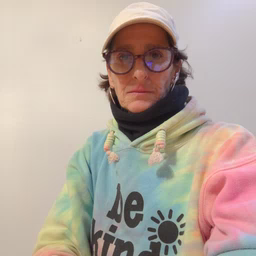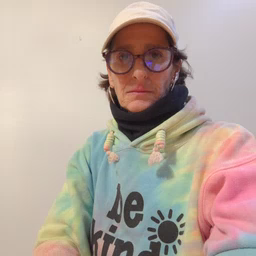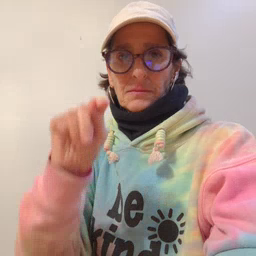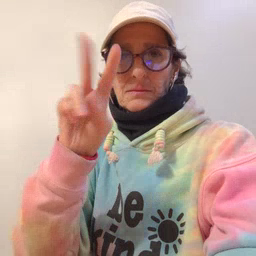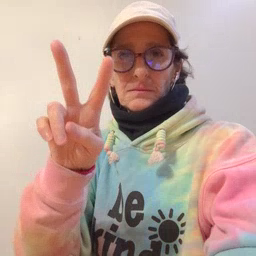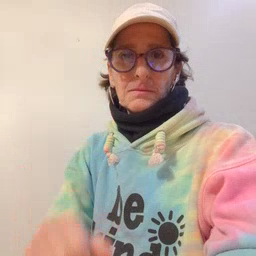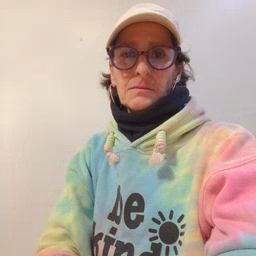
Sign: TV